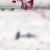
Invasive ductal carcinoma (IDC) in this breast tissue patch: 0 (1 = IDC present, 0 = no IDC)